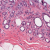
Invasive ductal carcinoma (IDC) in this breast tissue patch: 0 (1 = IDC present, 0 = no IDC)